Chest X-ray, PA view. Patient: 44 years old, sex M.
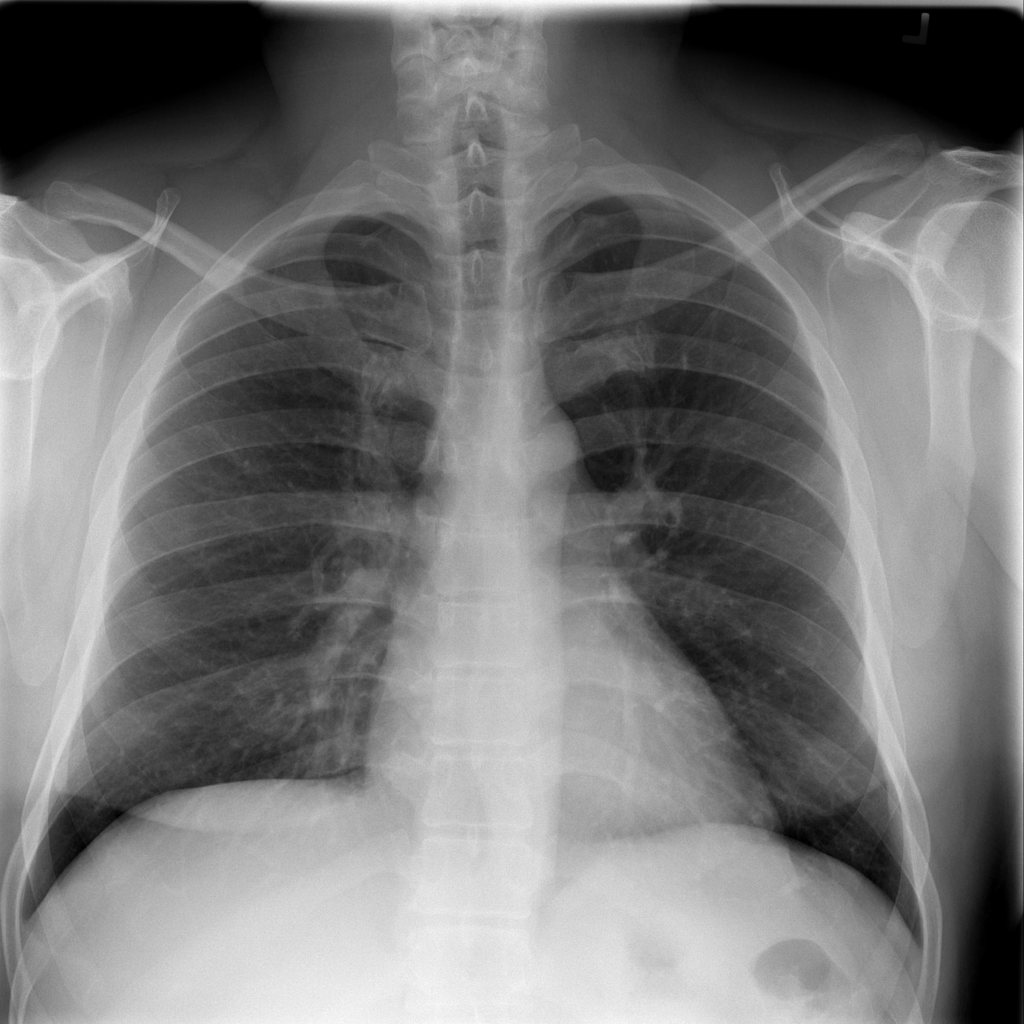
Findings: No Finding